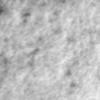
Label: no_change